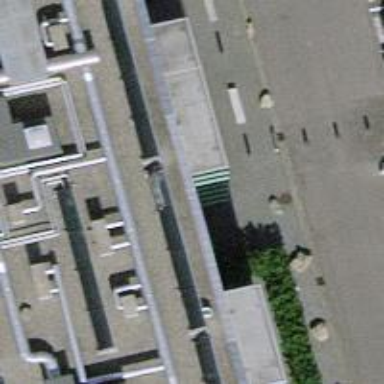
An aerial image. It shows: Post office.